Field crop: maize
Growth stage: 2
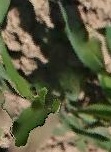
Species: maize